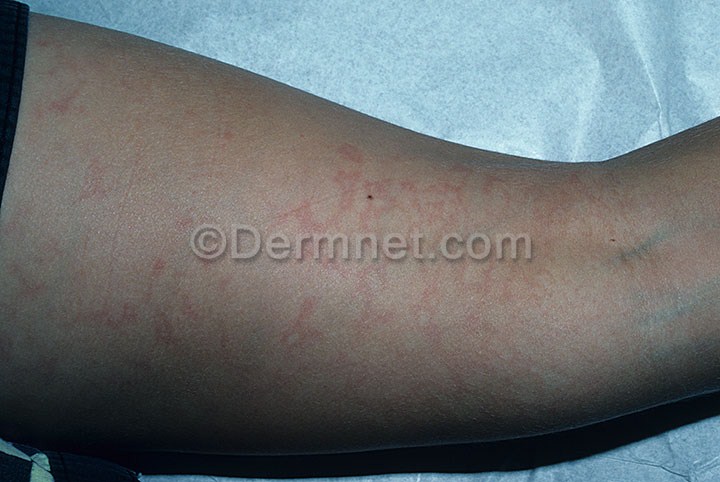
Disease: Exanthems and Drug Eruptions